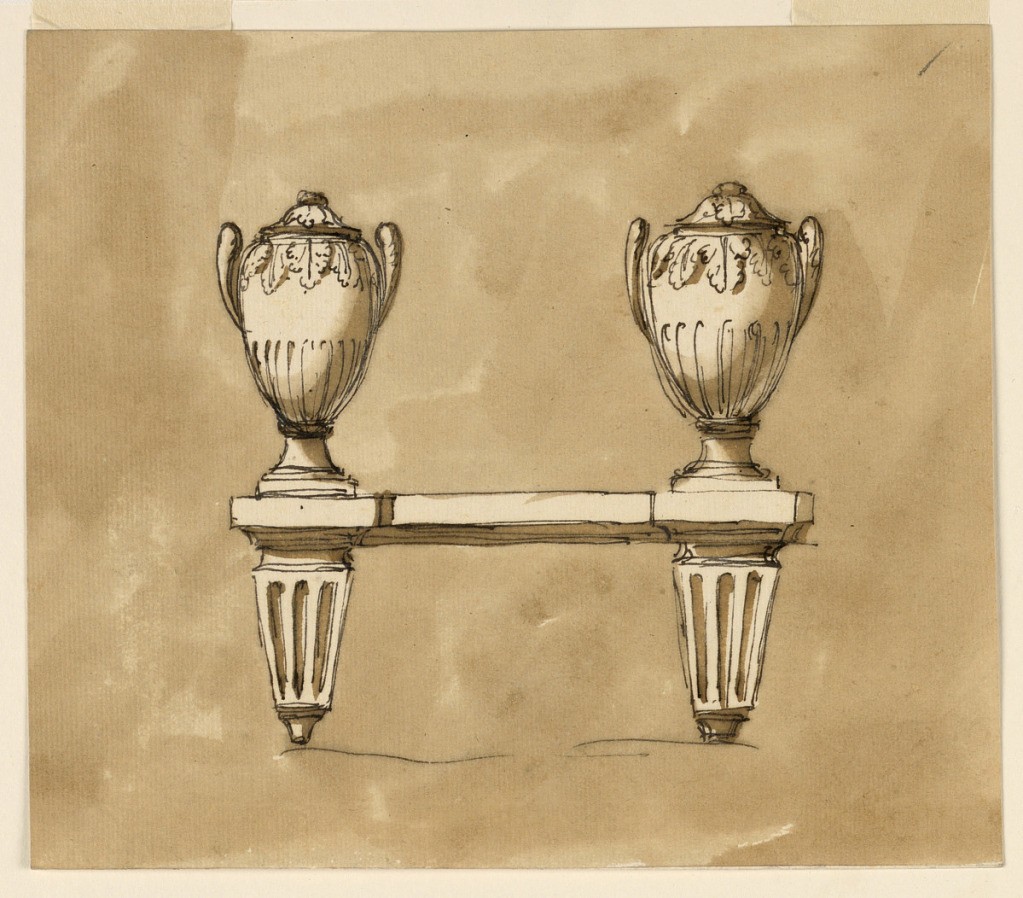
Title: Fireplace fenders
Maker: Giuseppe Barberi, Italian, 1746–1809
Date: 1746–1809
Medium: Pen and brown ink, brush and brown wash on off-white laid paper, lined
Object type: Drawing
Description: Fireplace fenders.